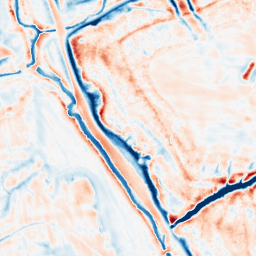
Category: edge_preserving
Decomposition family: bilateral
Decomposition parameters: d: 21
sigma_color: 100
sigma_space: 75
Upsampling method: cubic_mitchell
Upsampling parameters: scale: 2
Upsampling scale: 2